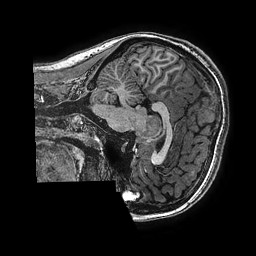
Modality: T1w
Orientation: sagittal
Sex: female
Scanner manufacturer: ge
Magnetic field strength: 3 T
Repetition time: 0.00766 s
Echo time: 0.003476 s